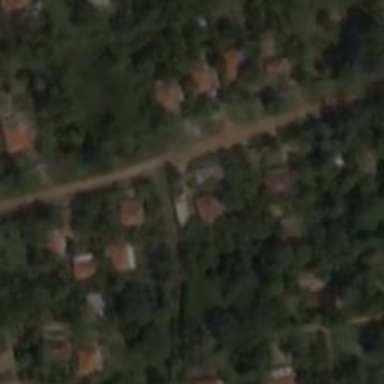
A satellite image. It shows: Residential road.